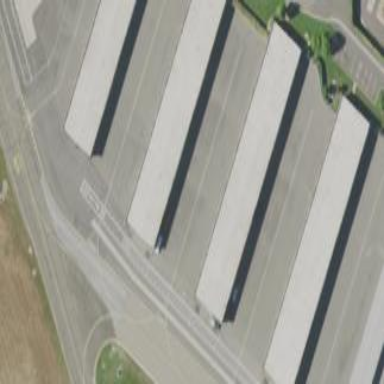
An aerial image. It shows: Hangar building at the airport.